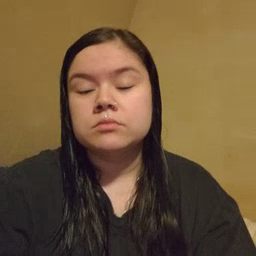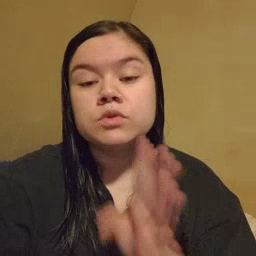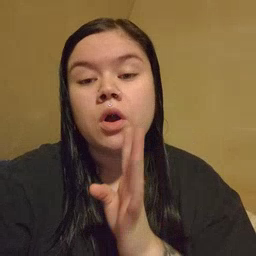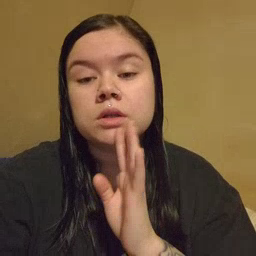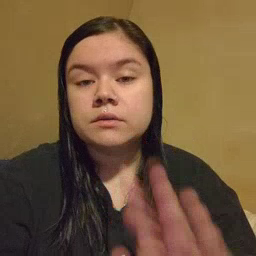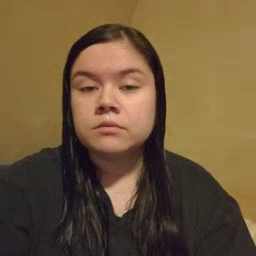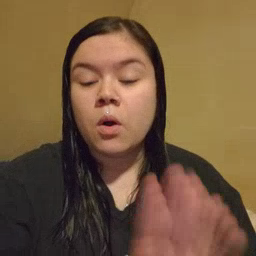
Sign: talk